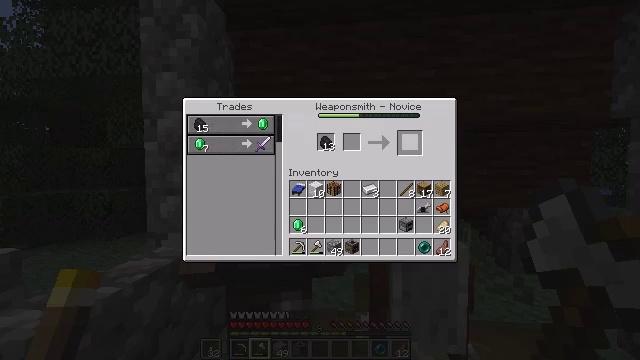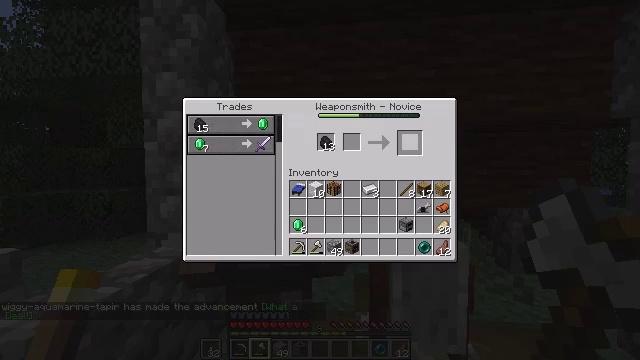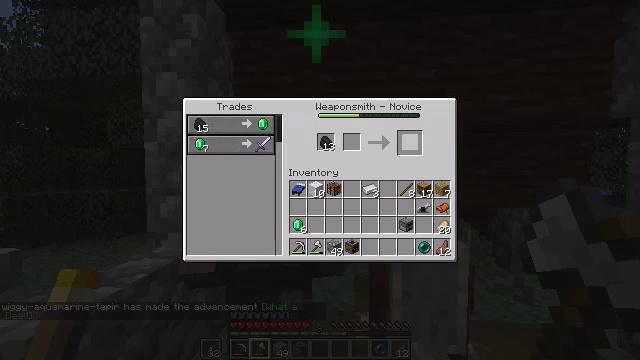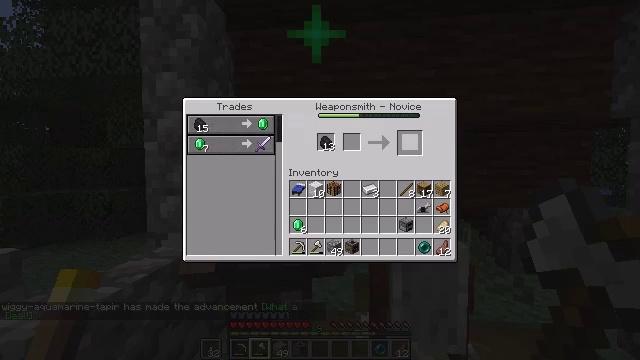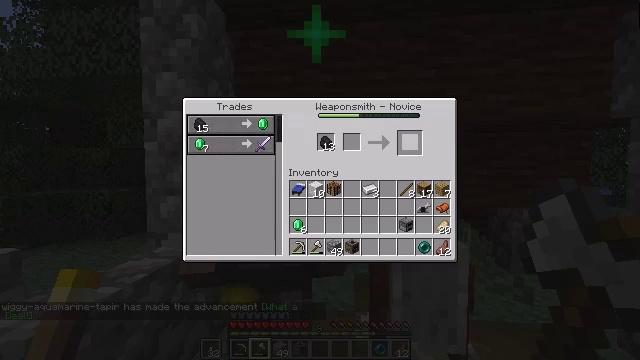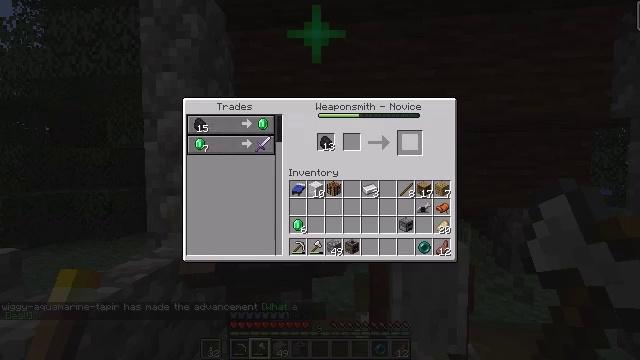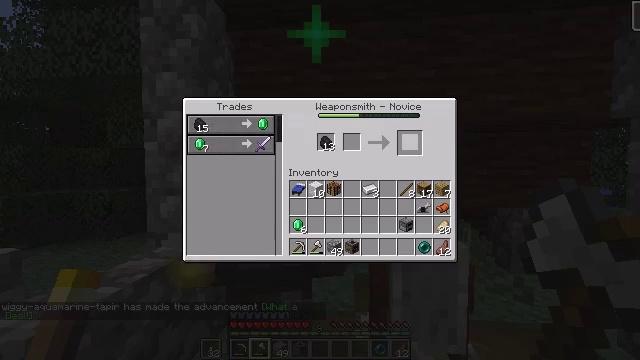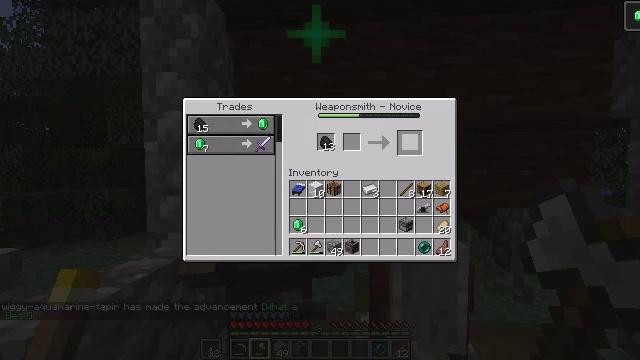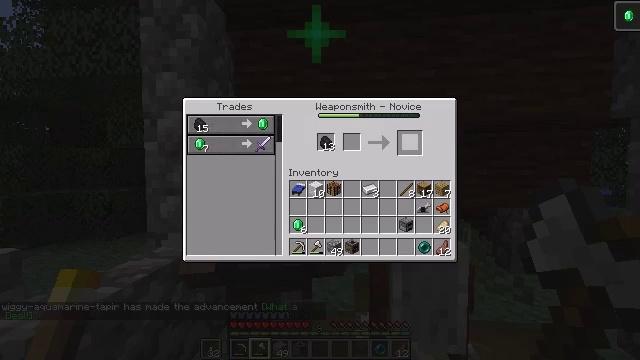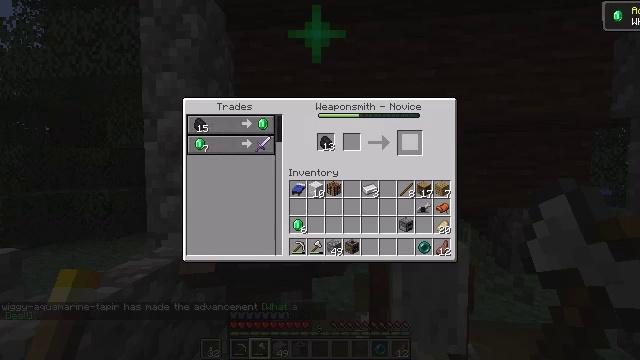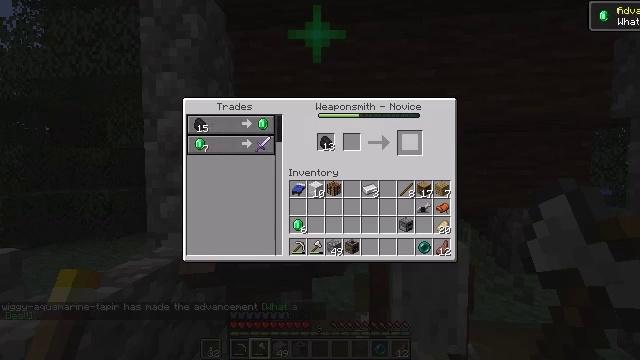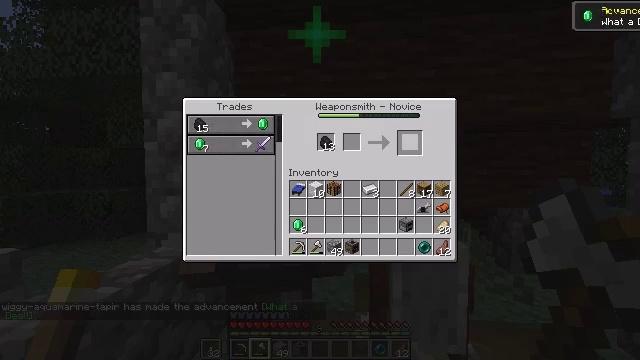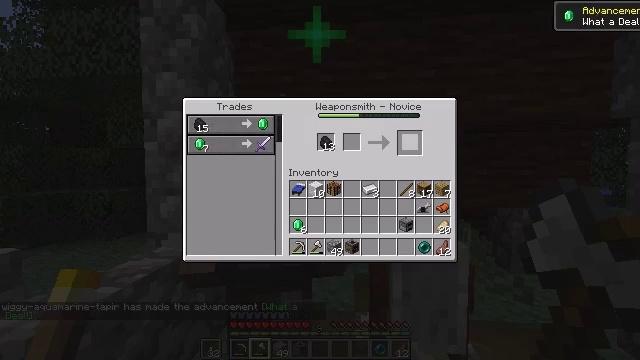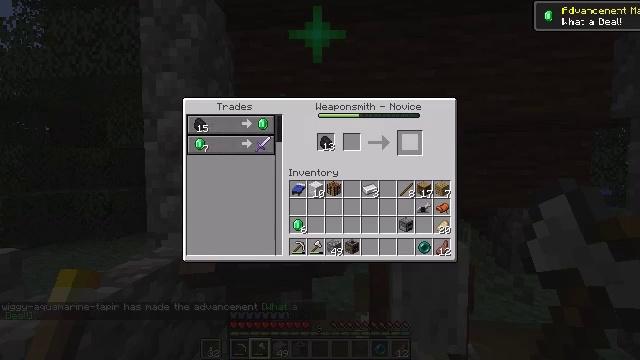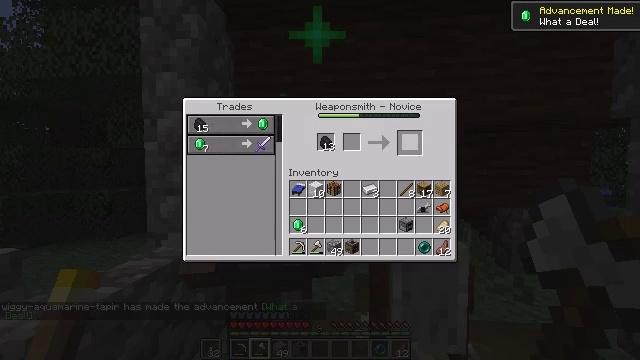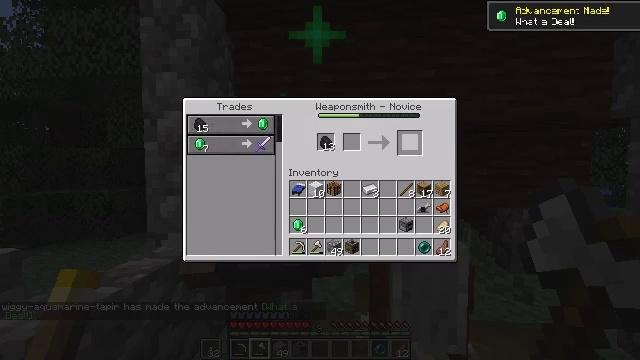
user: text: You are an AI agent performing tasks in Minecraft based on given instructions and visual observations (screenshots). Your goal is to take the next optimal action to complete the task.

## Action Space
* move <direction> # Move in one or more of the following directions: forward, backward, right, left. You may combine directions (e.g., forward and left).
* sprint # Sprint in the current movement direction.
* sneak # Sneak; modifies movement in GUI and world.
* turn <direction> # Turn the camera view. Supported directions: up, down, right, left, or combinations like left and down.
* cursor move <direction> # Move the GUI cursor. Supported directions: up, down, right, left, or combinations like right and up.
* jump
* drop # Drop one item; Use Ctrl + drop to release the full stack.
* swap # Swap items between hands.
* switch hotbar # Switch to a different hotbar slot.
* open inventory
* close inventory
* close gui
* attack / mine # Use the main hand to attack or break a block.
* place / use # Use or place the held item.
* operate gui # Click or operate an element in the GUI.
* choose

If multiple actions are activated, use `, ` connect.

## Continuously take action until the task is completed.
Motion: motion action
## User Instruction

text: Break the spruce leaves to clear the area.
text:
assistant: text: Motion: sneak, open gui
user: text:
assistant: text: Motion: sneak
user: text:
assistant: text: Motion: sneak
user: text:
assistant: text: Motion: sneak
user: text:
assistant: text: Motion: sneak
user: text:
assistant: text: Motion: sneak
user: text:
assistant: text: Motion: sneak
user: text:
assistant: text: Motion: no_op
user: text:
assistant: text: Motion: no_op
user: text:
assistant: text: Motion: no_op
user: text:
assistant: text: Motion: no_op
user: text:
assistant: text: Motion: no_op
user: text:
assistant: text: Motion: no_op
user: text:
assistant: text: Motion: no_op
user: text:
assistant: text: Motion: no_op
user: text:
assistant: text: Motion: no_op
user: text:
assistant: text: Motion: no_op
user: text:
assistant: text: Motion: no_op
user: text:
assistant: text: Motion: no_op
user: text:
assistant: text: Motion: no_op
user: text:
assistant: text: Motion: no_op
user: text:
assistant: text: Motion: no_op
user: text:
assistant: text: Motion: no_op
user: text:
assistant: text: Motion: no_op
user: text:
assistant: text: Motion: no_op
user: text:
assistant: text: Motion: no_op
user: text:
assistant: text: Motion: no_op
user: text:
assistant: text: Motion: no_op
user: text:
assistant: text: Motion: no_op
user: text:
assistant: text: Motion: no_op